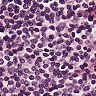
Metastatic tissue present: no